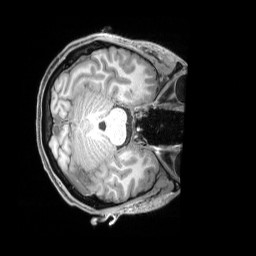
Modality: T1w
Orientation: axial
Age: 21
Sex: male
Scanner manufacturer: siemens
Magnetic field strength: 3 T
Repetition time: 2.3 s
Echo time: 0.00298 s